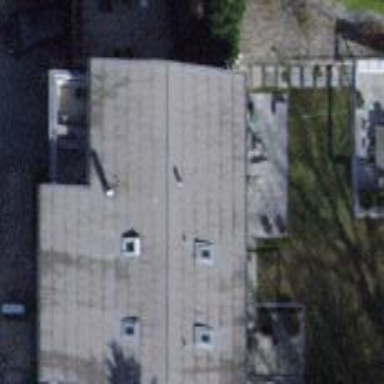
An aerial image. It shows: Semi-detached house with flat roof.